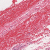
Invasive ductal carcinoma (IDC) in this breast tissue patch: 0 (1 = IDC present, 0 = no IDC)